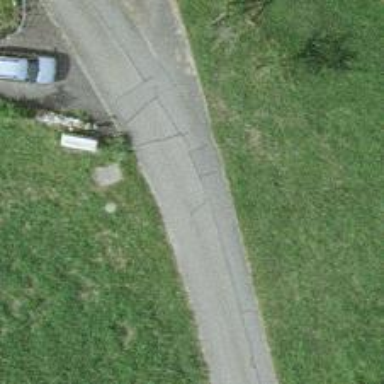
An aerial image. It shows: Asphalt road in residential area.